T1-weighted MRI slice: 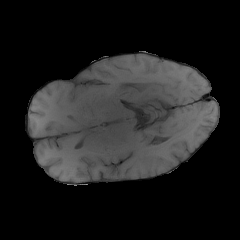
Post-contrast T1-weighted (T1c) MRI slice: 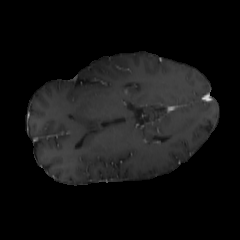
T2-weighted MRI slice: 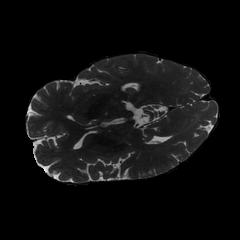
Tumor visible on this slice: no